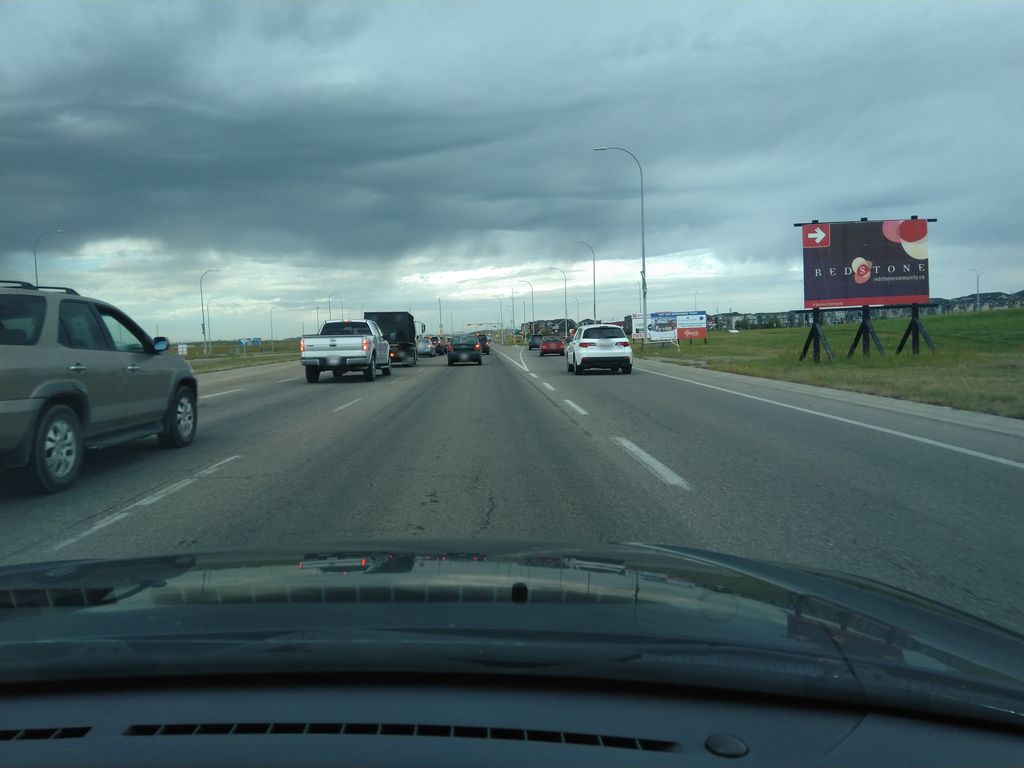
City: calgary